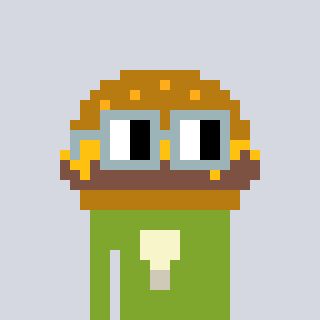
a pixel art character with square dark gray glasses, a burger-shaped head and a slimegreen-colored body on a cool background